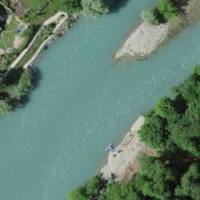
EUNIS habitat code: 15
Species observed at this site:
Dolycoris baccarum
Cydonia oblonga
Salvia pratensis